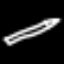
Label: pencil